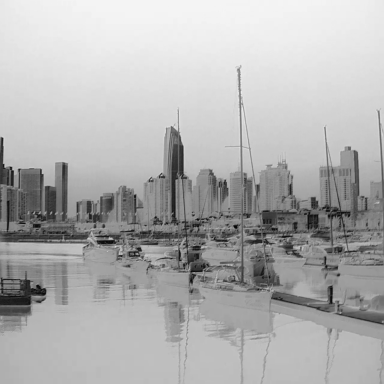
There are six canoes in the infrared image.